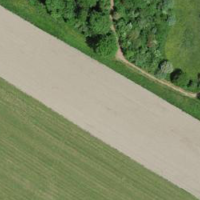
EUNIS habitat code: 52
Species observed at this site:
Euonymus europaeus
Passer montanus